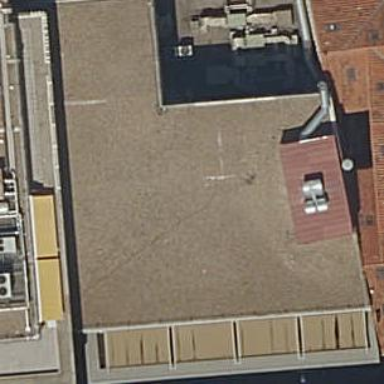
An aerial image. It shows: Public building.